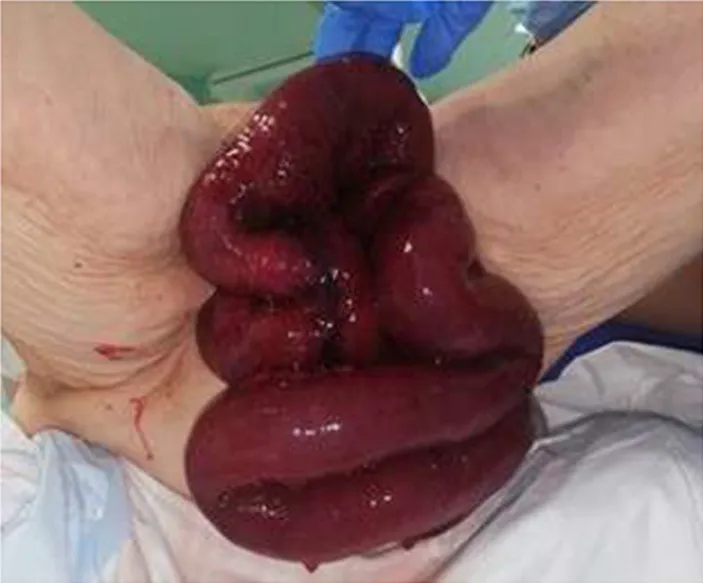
Necrotic ileal loops eviscerated from the vagina.
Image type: medical_photograph (other_medical_photograph)